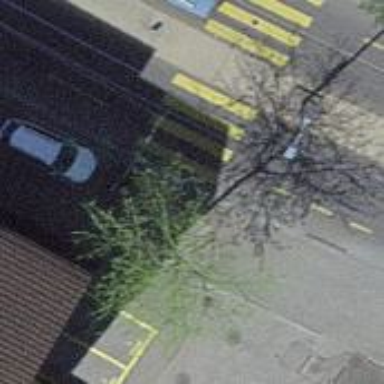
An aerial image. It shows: Uncontrolled crossing where road and tram railway intersect.